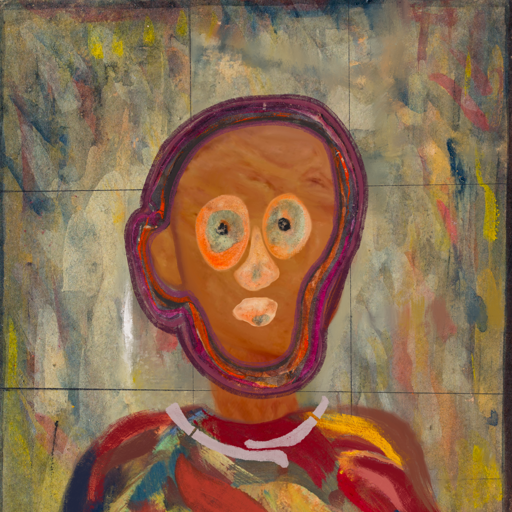
Background: GypsyMother, Head And Neck Front: Pious_Lady, Face Front: Childish, Bust: Mother_And_Son_Son, Hair Front: Hypocrite, Head Accessory: Blank, Second Necklace: Blank, Necklace: Hypocrite_2, Baby: Blank